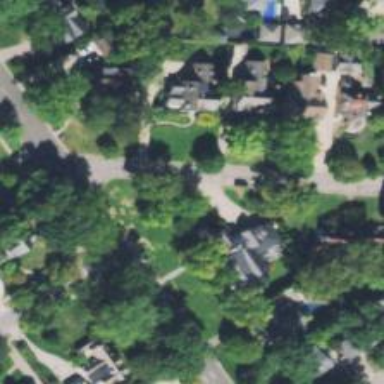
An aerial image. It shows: Residential driveway.